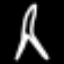
Label: The Eiffel Tower